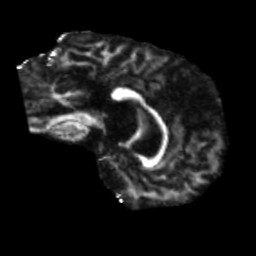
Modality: FA
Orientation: sagittal
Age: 58
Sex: male
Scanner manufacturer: siemens
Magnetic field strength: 3 T
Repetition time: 5.47 s
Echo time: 0.0854 s